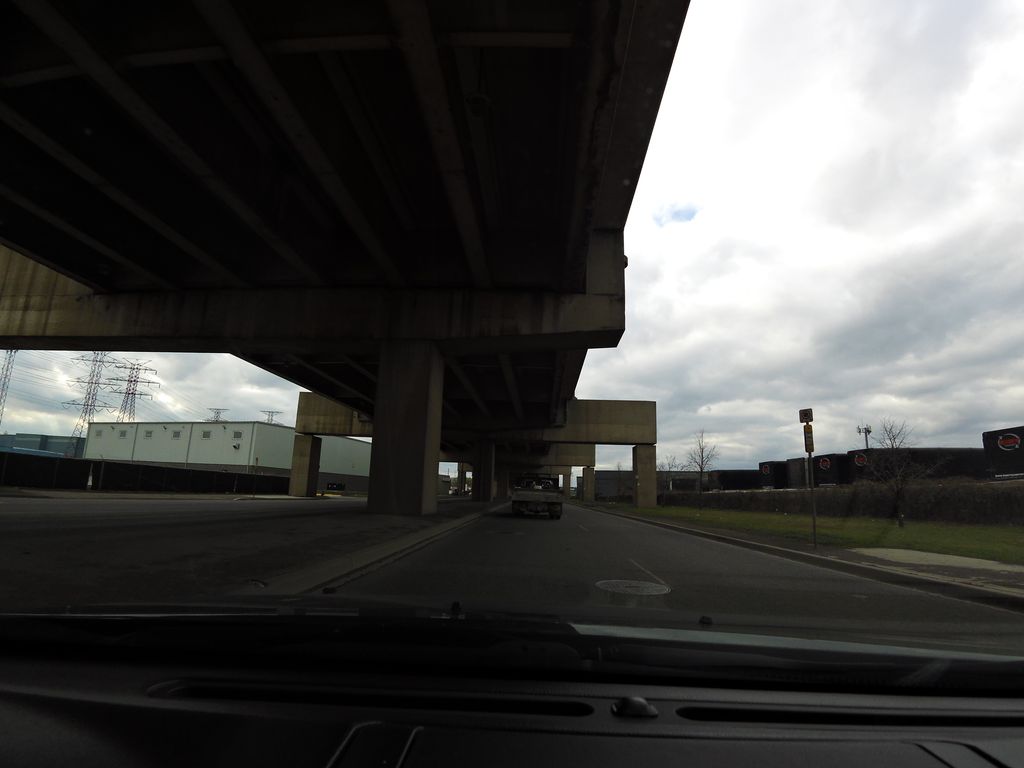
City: hamilton